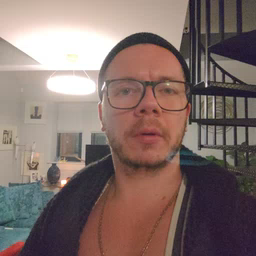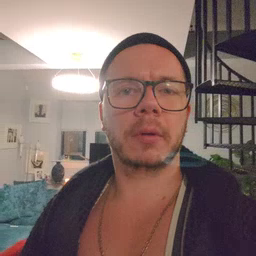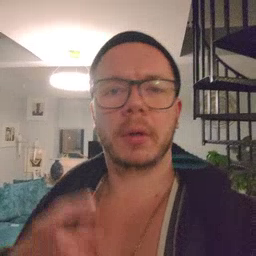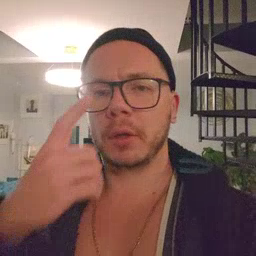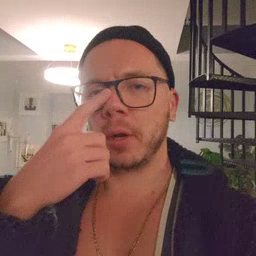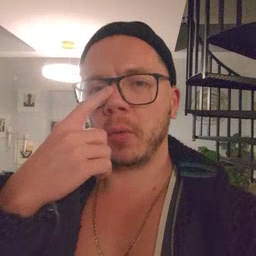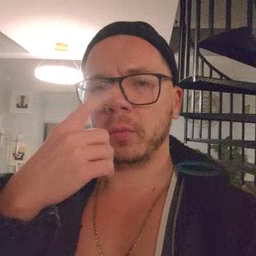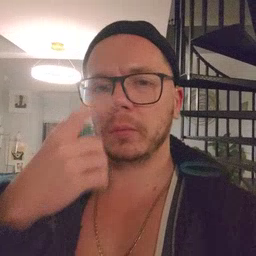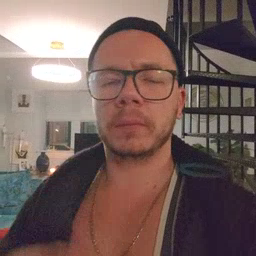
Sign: nose